Question: Given the first 8 numbers in the nine-square grid, calculate the smallest positive integer such that the sum of this number plus all previous numbers is an integer multiple of 20
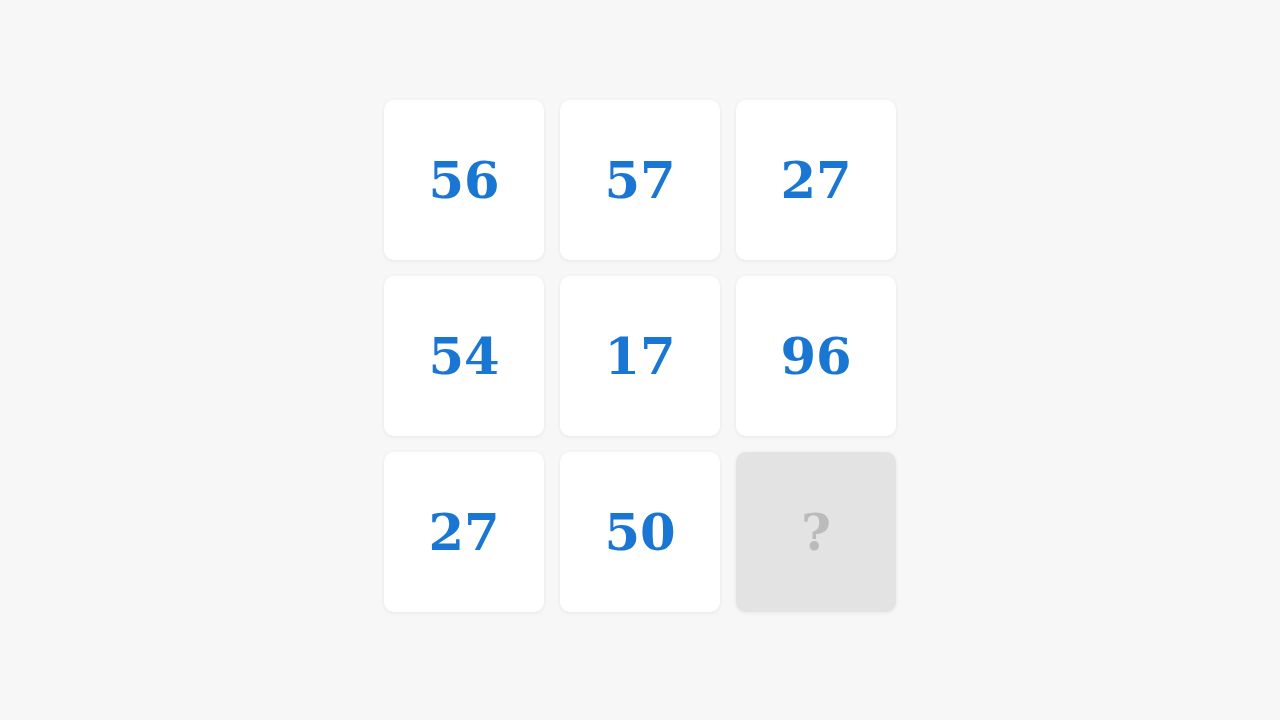
Answer: 16